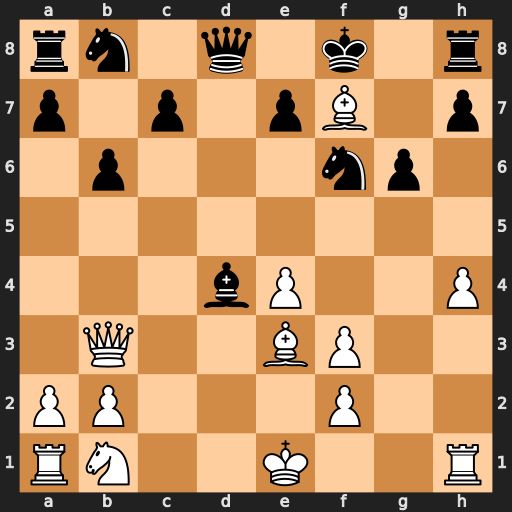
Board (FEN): rn1q1k1r/p1p1pB1p/1p3np1/8/3bP2P/1Q2BP2/PP3P2/RN2K2R
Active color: w
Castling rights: KQ
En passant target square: -
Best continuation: Bh6#